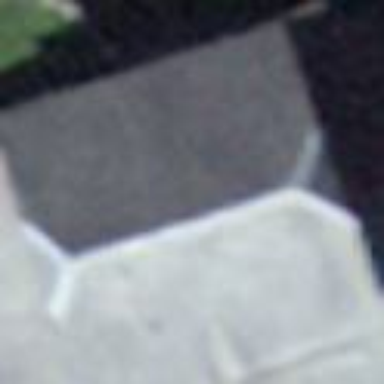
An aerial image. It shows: Building with half-hipped roof.